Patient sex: M
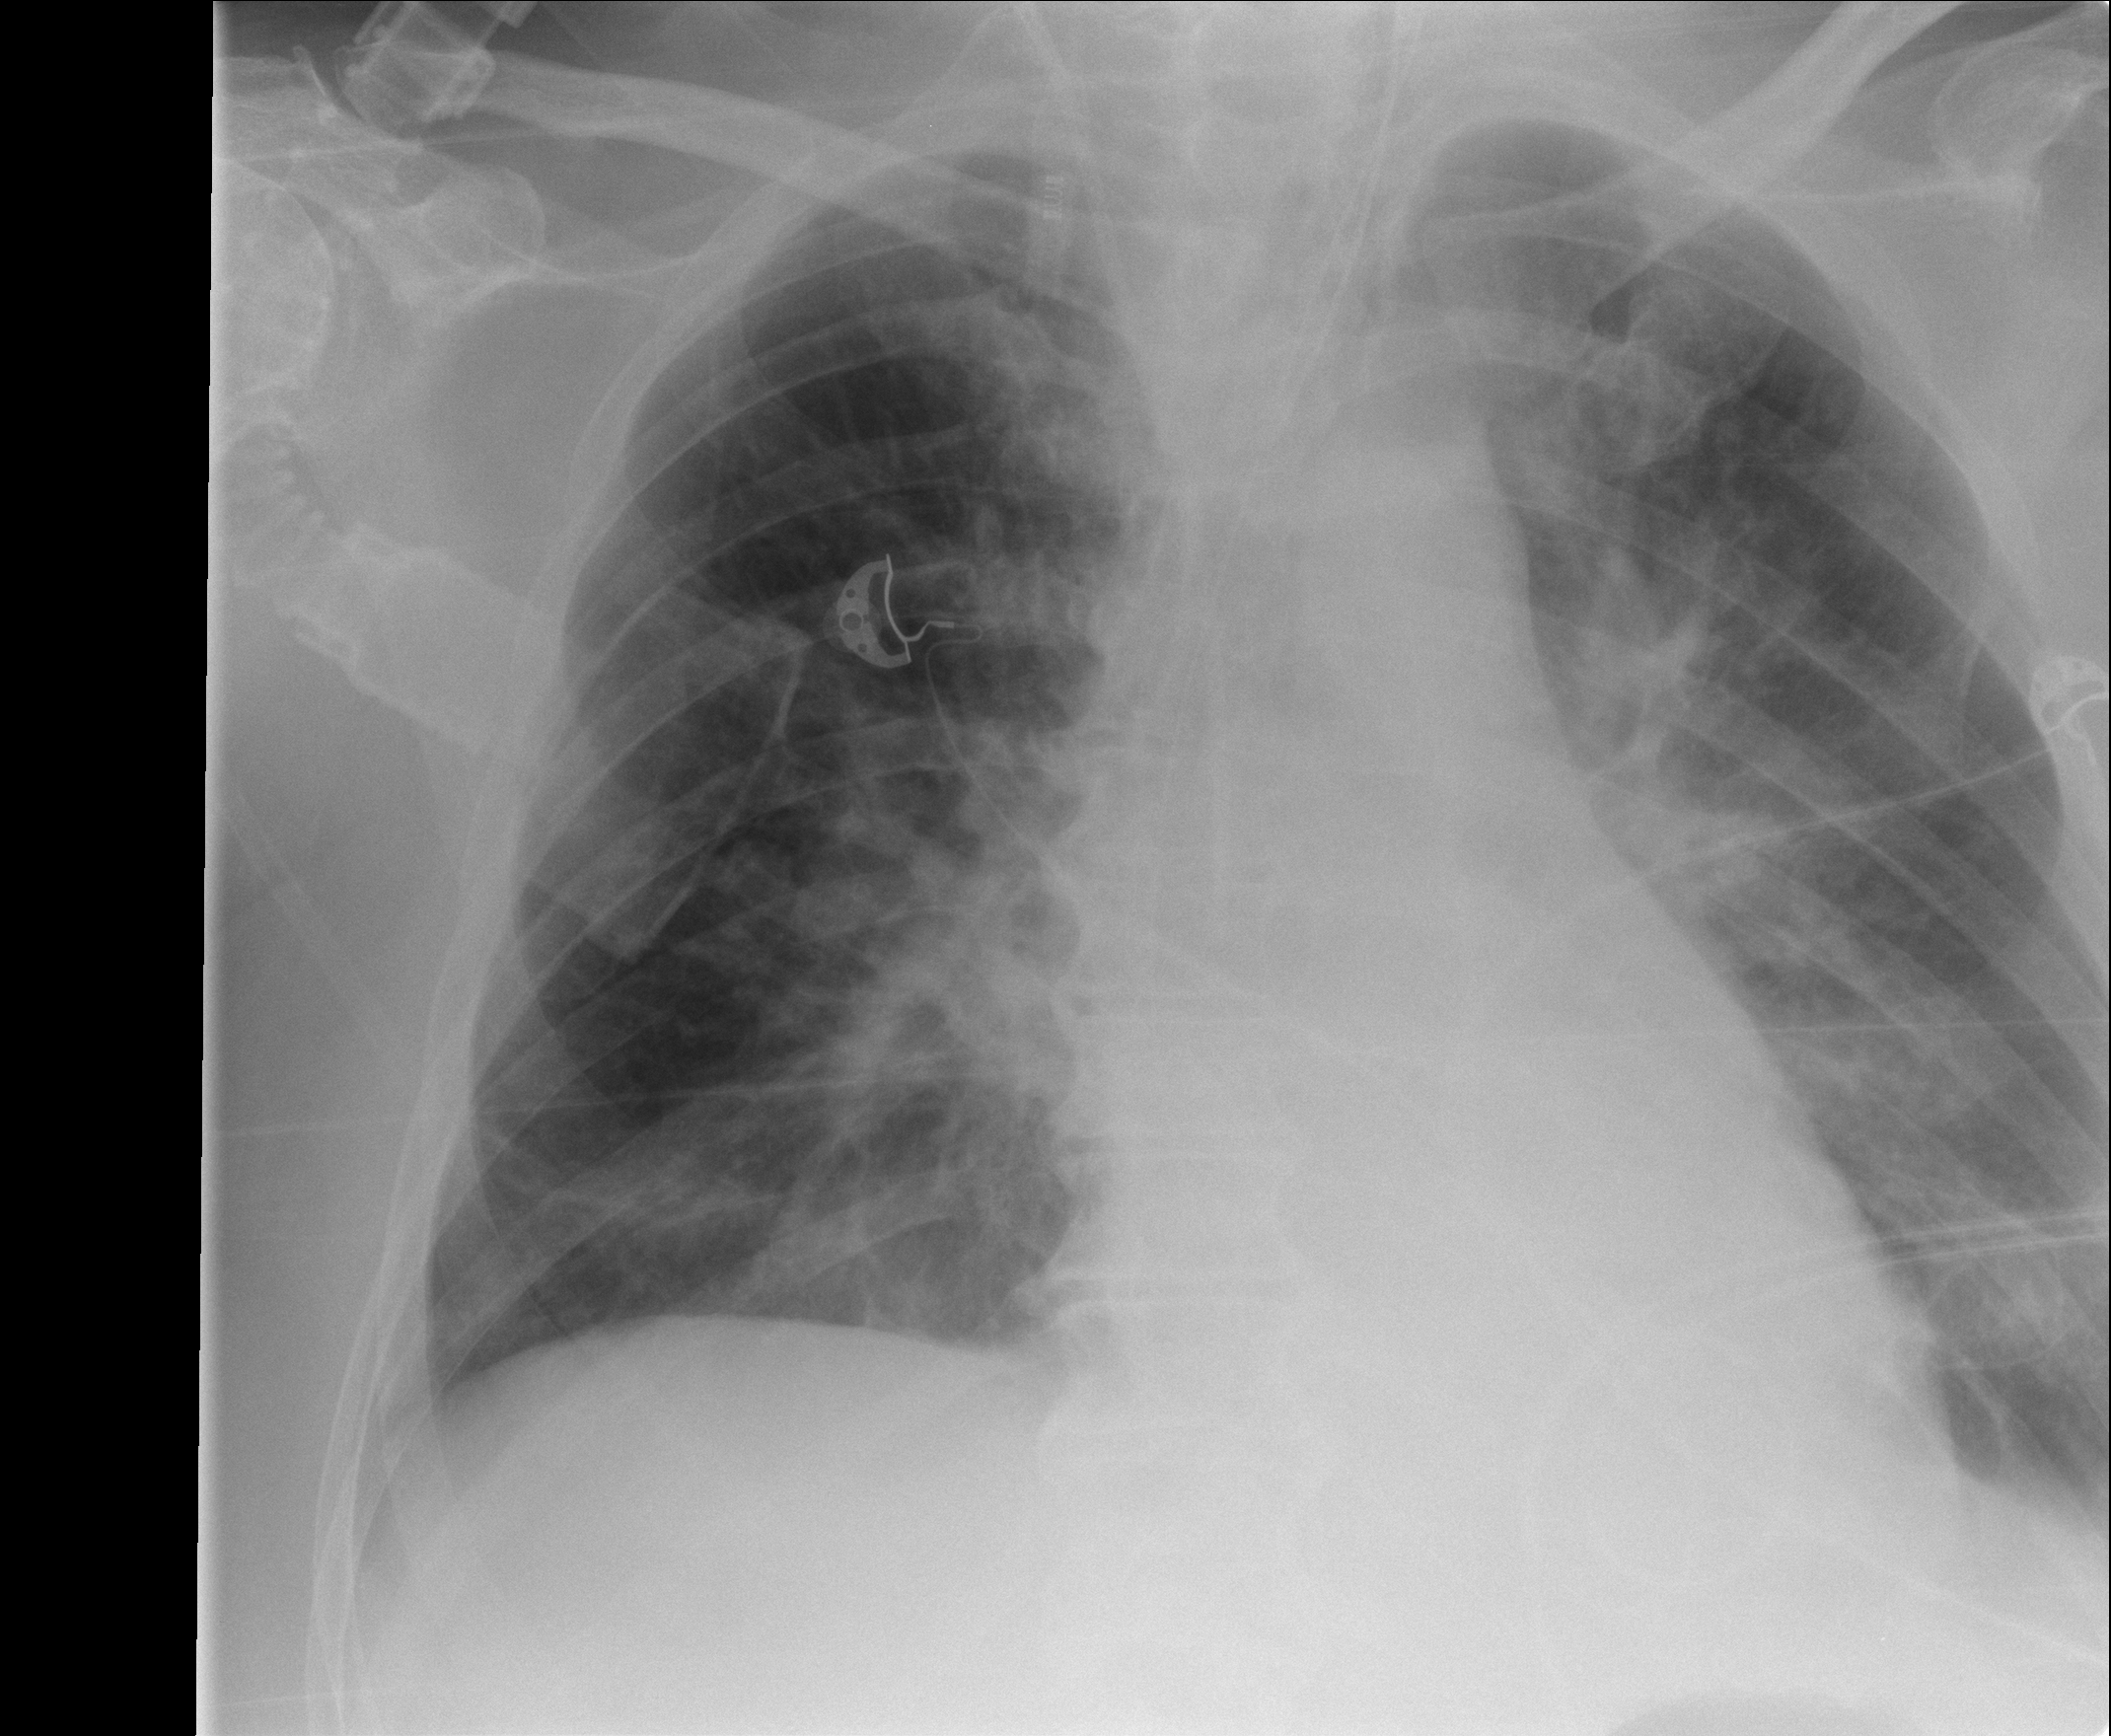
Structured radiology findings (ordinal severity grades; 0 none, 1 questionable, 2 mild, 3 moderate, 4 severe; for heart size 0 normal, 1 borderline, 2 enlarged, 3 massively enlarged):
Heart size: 0
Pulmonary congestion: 0
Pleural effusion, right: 0
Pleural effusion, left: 2
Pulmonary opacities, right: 1
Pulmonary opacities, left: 1
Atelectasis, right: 0
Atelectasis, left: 2